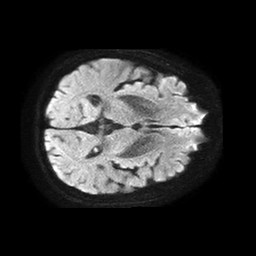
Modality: TRACE
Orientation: axial
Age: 79
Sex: female
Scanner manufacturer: philips
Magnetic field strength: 1.5 T
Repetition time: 4.6 s
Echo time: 0.08517 s